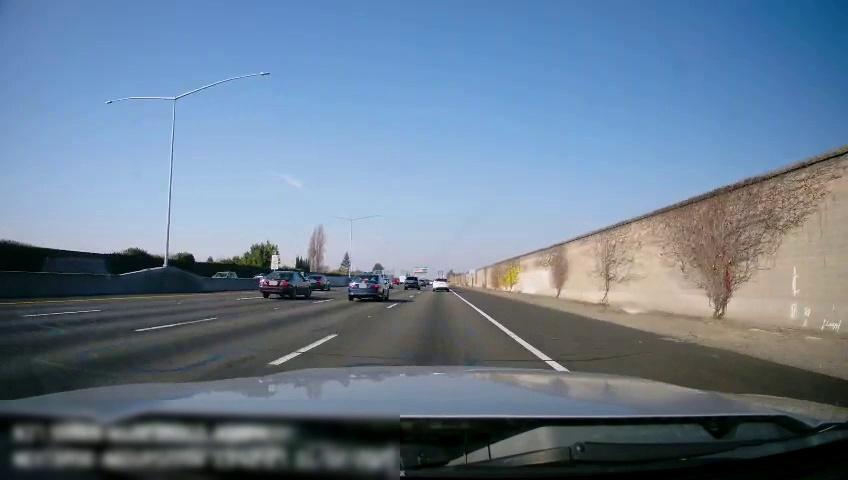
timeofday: Day
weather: Sunny
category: Drivable Space
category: Vehicles | SUV
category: Vehicles | SUV
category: Vehicles | Car
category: Vehicles | Car
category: Vehicles | Car
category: Lanes | Current Lane
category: Lanes | Current Lane
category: Lanes | Alternate Lane
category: Lanes | Alternate Lane
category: Lanes | Alternate Lane